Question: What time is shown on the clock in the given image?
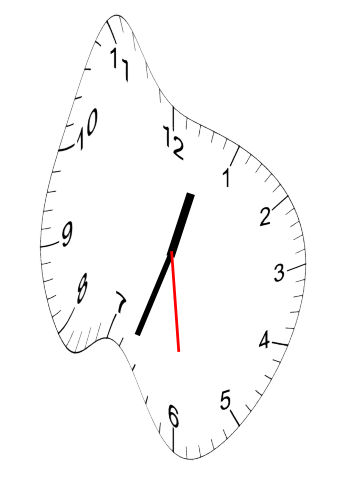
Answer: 12:33:29